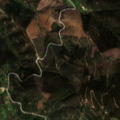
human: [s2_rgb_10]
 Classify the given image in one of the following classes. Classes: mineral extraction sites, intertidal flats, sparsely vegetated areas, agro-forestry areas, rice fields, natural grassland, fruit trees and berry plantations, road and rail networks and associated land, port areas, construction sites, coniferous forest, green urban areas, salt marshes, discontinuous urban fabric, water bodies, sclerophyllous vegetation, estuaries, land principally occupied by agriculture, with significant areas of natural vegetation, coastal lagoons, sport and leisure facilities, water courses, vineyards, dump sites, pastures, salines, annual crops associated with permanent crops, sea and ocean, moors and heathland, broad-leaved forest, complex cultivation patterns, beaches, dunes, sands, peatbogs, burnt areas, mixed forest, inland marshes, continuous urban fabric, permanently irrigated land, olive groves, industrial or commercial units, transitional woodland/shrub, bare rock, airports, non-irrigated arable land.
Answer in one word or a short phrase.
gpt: broad-leaved forest, sclerophyllous vegetation, transitional woodland/shrub